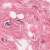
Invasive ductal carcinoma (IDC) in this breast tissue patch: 0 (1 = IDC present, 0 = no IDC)